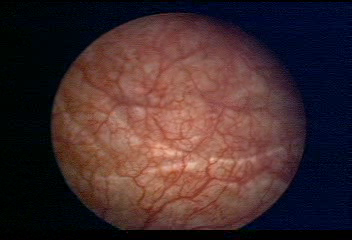
Modality: WLC
Class: Normal mucosa
Bladder cancer association: No